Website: bh-photo
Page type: payment
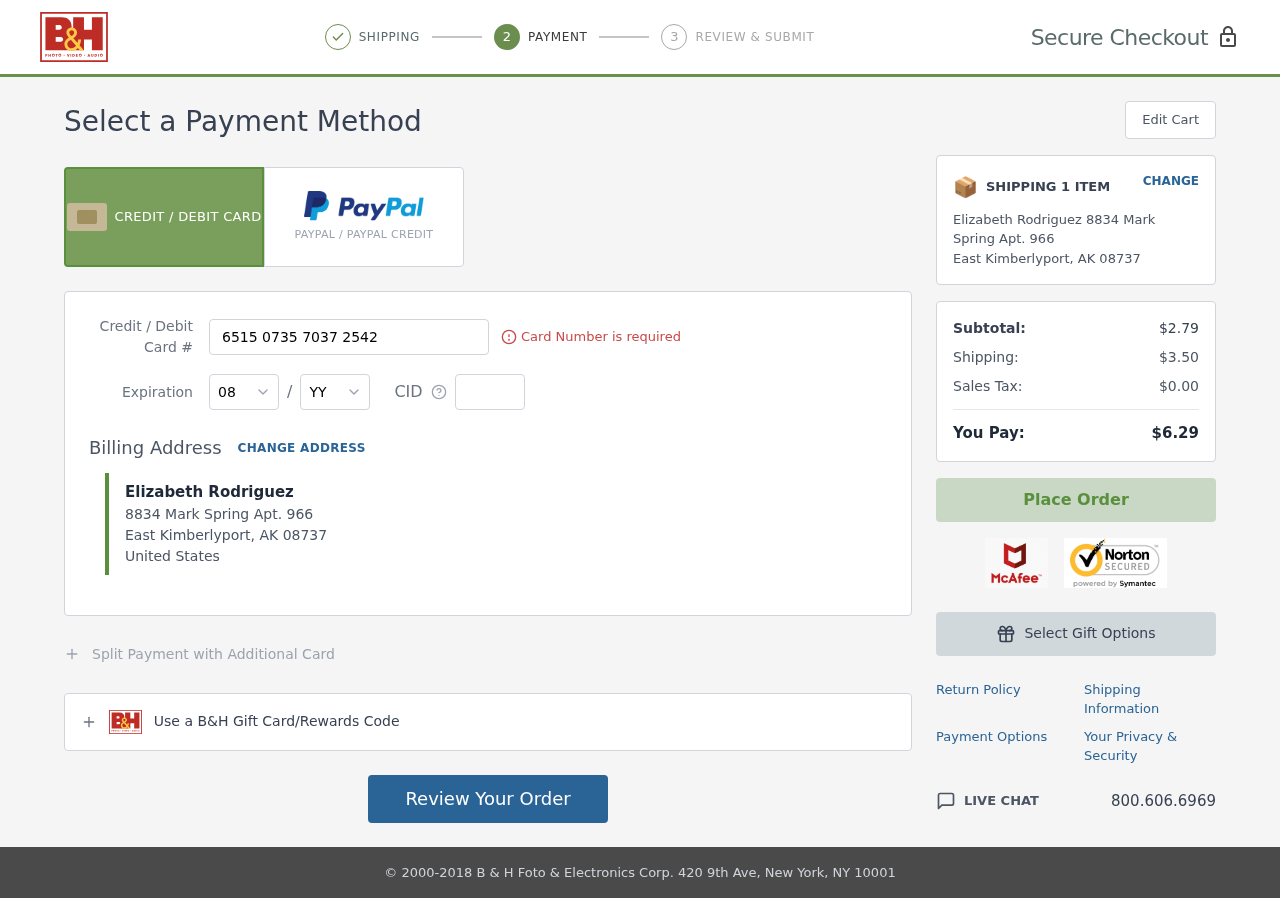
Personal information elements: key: PII_CARD_CVV
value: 504
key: PII_CARD_EXPIRY_MONTH
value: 08
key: PII_CARD_EXPIRY_YEAR
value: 27
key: PII_CARD_NUMBER
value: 6515 0735 7037 2542
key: PII_CITY
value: East Kimberlyport
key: PII_COUNTRY
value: United States
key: PII_FULLNAME
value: Elizabeth Rodriguez
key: PII_POSTCODE
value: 08737
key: PII_STATE_ABBR
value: AK
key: PII_STREET
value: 8834 Mark Spring Apt. 966
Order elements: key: ORDER_NUM_ITEMS
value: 1
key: ORDER_SUBTOTAL
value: $2.79
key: ORDER_SHIPPING_COST
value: $3.50
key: ORDER_TAX
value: $0.00
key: ORDER_TOTAL
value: $6.29